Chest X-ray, AP view. Patient: 59 years old, sex F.
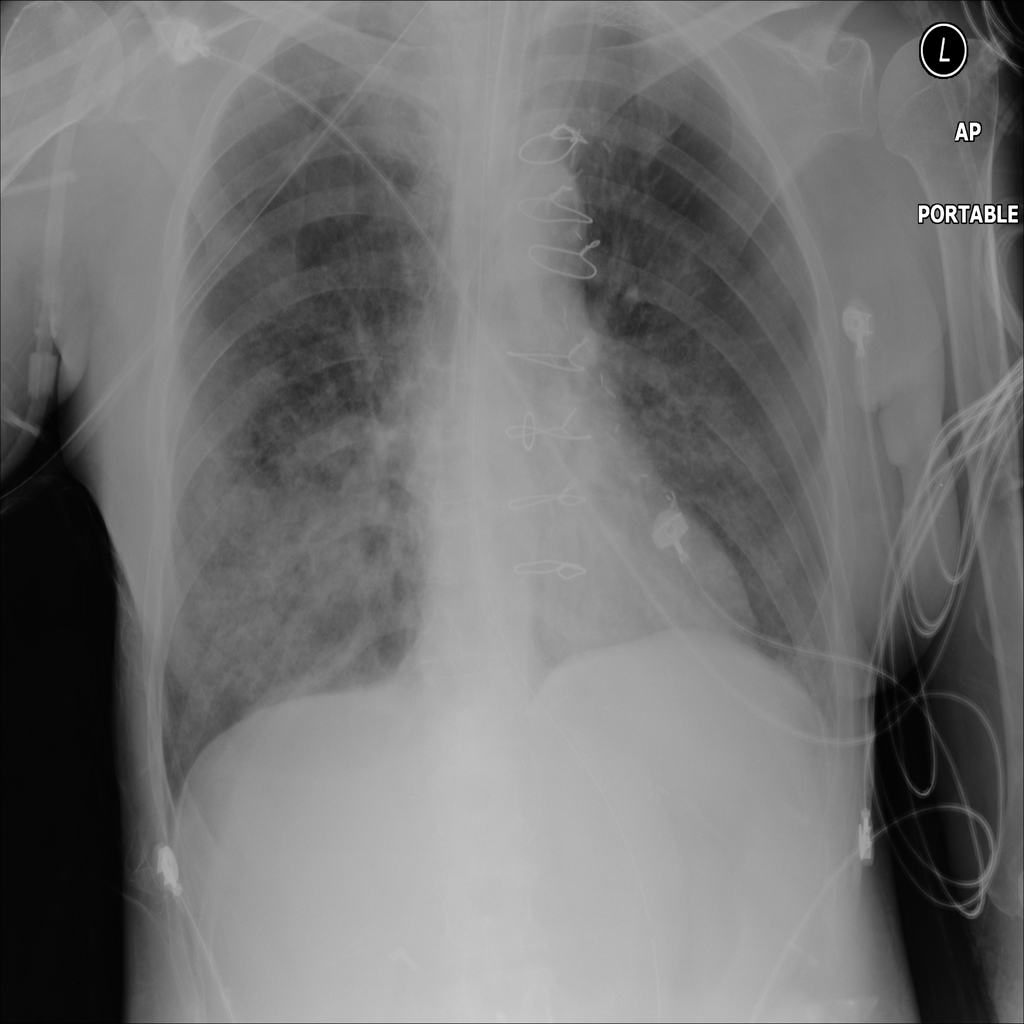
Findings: Infiltration